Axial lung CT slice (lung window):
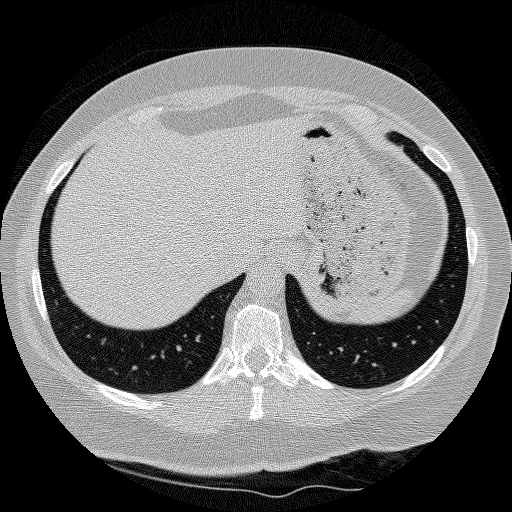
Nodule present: no